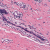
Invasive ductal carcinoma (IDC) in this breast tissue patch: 0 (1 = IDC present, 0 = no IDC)